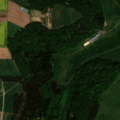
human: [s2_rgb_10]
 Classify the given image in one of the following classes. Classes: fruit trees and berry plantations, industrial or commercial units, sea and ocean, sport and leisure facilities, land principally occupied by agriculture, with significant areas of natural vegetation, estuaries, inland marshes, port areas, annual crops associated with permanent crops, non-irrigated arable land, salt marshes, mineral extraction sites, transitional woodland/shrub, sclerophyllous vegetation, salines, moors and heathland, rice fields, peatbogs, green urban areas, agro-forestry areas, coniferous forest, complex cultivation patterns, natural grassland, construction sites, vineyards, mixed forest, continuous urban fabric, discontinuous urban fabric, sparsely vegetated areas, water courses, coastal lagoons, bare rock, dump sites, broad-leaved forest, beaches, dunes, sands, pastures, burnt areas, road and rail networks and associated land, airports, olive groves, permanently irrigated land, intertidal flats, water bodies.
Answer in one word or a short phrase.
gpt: non-irrigated arable land, pastures, broad-leaved forest